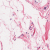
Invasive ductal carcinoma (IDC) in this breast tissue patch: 0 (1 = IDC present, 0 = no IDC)